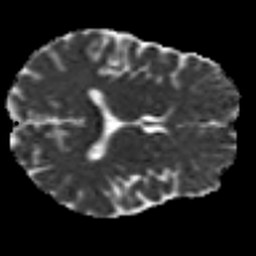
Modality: MD
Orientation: axial
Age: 48
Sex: male
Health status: healthy
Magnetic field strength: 3 T
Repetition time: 8.4 s
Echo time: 0.0926 s